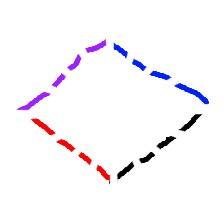
Shape: rhombus